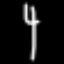
Label: fork